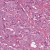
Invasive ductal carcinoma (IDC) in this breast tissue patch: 1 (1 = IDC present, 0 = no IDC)